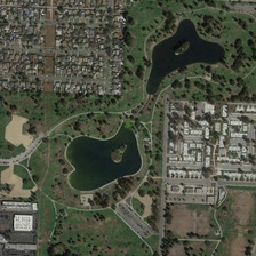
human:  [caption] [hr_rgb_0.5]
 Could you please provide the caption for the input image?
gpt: The park is surrounded by trees.

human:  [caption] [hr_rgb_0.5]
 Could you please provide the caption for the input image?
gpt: The park is surrounded by luxuriant trees.

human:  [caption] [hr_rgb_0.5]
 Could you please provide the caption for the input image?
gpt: The park is full of trees

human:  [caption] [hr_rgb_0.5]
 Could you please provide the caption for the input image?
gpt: The park is covered with wood.

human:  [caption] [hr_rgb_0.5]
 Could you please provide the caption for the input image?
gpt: The park is surrounded by trees.